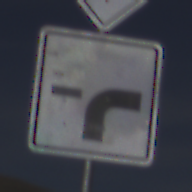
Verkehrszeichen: VerlaufVorfahrtsstrasse9
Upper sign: Vorfahrtsstrasse
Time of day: MorningAfternoon
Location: Outdoor (Nature)
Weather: PartlyCloudy
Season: NotSpecified
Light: Natural